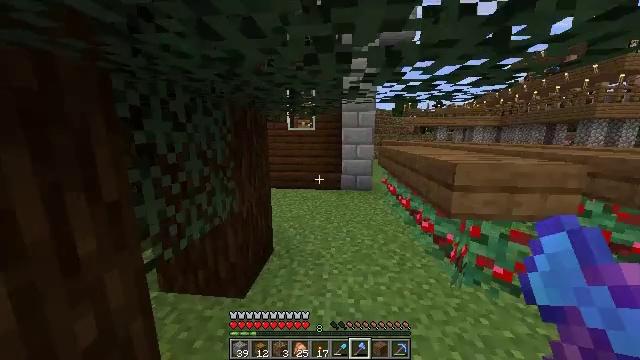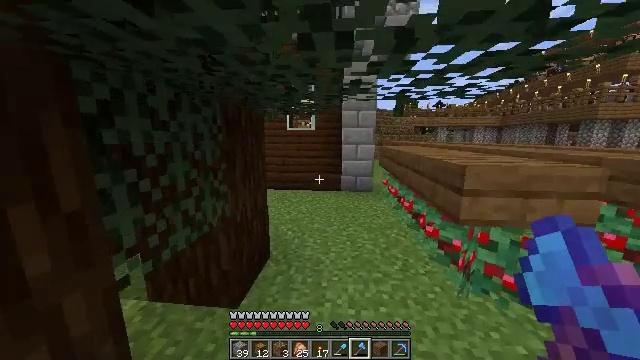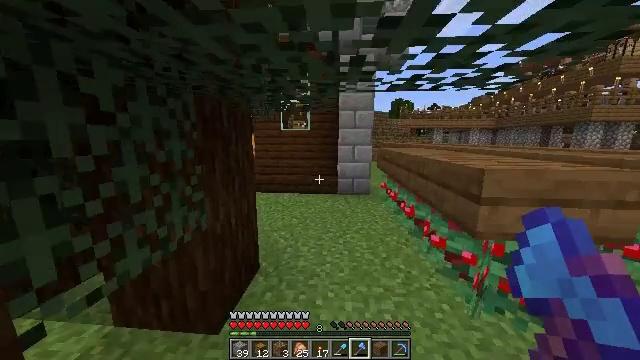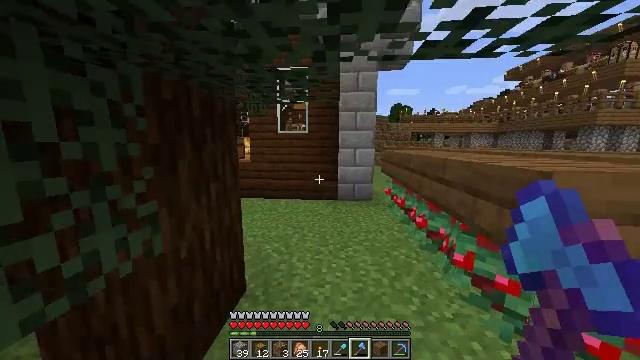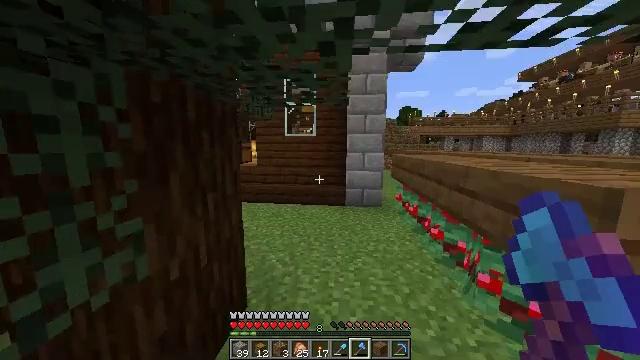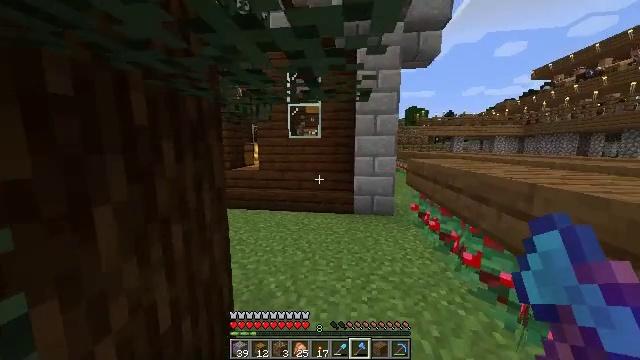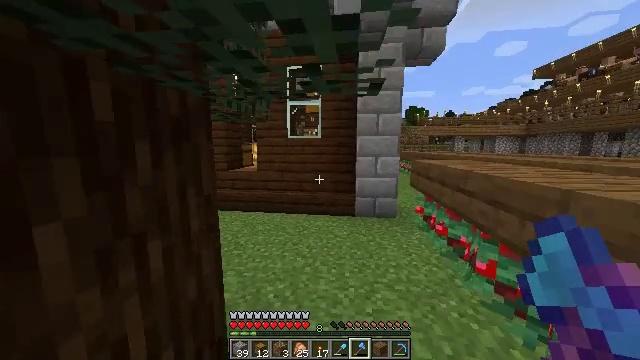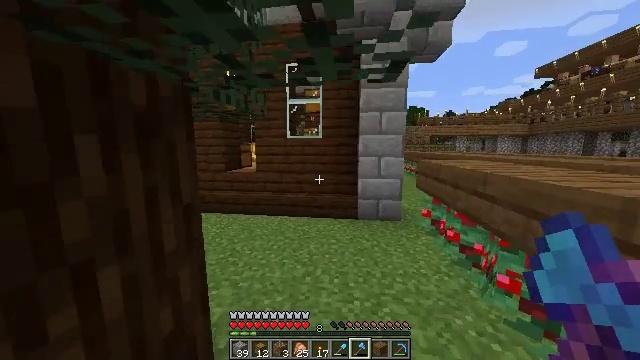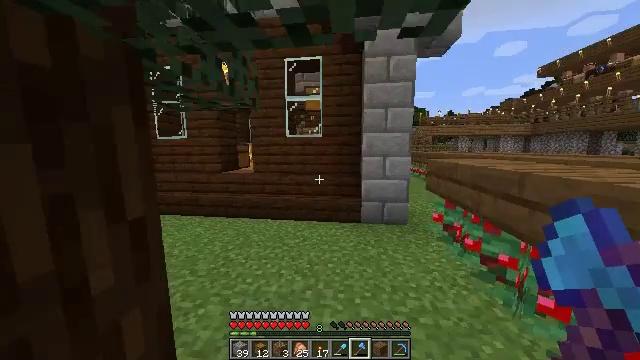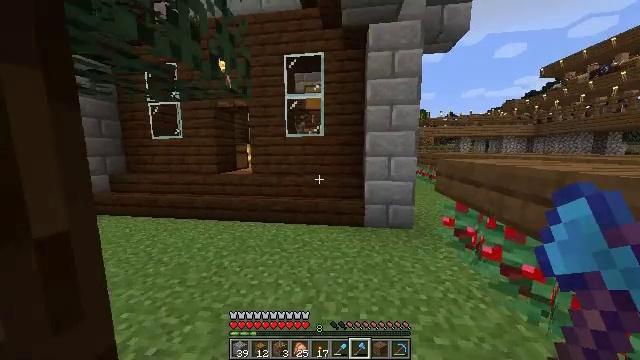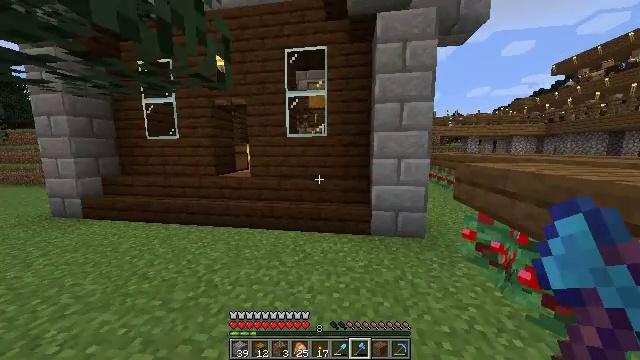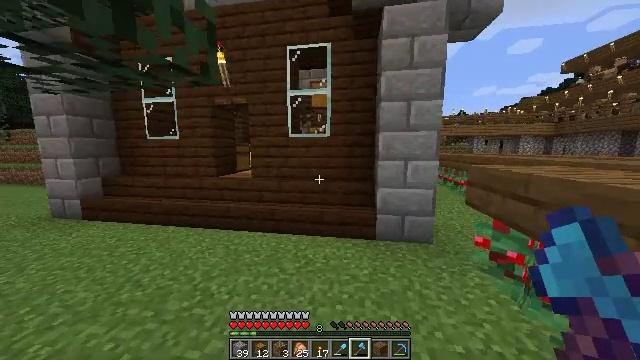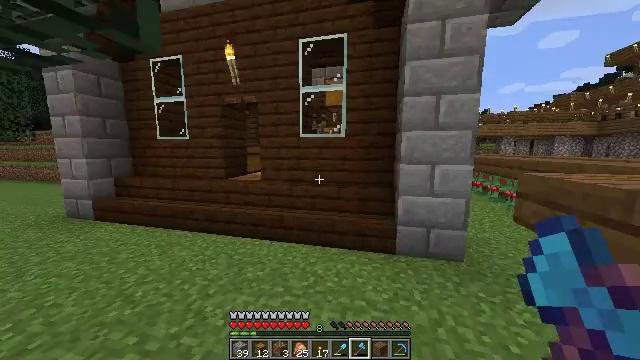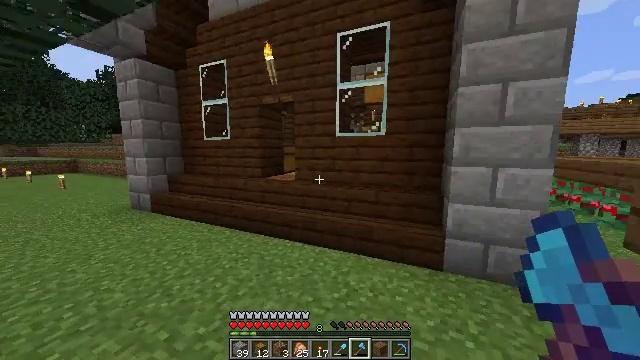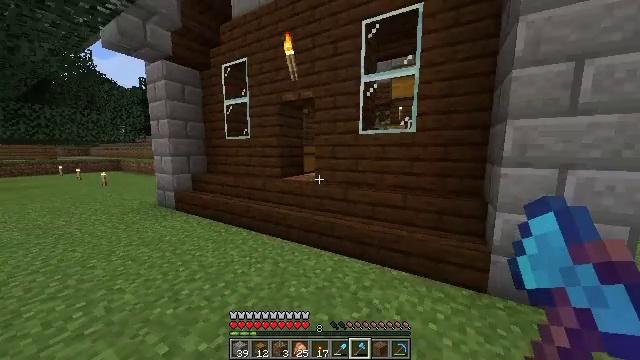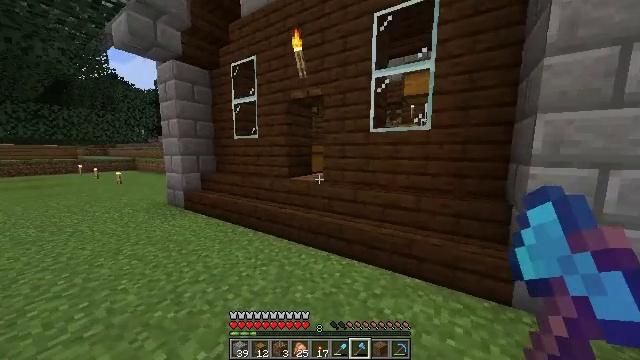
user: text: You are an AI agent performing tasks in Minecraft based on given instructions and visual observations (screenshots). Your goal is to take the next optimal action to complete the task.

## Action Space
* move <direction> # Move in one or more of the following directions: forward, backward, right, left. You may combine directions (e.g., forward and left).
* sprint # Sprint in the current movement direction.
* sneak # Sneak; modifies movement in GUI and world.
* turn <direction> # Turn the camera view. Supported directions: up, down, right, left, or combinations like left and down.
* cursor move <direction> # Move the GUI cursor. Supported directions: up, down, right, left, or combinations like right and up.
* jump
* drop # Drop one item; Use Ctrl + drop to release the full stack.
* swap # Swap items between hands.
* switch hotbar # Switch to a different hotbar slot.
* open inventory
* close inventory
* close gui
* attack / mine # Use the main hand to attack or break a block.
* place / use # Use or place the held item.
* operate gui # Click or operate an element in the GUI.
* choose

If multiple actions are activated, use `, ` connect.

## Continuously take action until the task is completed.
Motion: motion action
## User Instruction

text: Use sand and a furnace to craft glass.
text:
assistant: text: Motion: move forward
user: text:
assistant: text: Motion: move forward, turn right
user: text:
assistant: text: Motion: move forward, turn up
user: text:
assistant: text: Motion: move forward, sprint, turn left
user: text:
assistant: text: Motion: move forward, sprint, turn left
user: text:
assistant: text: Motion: move forward, sprint
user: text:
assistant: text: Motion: move forward
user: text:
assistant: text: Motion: move forward
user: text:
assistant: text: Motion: move forward
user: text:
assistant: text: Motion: move forward
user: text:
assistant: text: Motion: move forward, sprint
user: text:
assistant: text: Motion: move forward, sprint, turn left
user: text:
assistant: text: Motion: move forward, turn left
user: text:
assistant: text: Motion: move forward, turn left
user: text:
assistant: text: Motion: move forward, turn left
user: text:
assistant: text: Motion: move forward, turn left
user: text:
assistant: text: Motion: move forward, sprint
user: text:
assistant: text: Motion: move forward, sprint
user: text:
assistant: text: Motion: move forward, sprint
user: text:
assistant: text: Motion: move forward
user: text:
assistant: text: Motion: move forward
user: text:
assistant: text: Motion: move forward
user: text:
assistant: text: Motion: move forward, sprint
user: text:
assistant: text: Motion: move forward, sprint
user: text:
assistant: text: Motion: move forward, sprint
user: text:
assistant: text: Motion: move forward
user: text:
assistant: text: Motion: move forward
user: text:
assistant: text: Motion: move forward
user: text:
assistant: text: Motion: move forward, sprint
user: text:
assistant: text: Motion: move forward, sprint